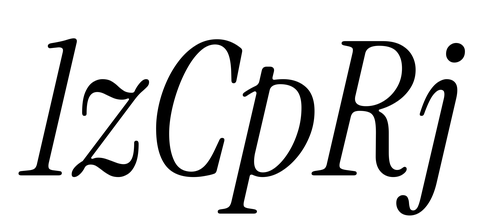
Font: InstrumentSerif-Italic